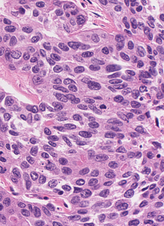
Tumor epithelial tissue: yes
Tumor-associated stroma tissue: no
Normal tissue: no